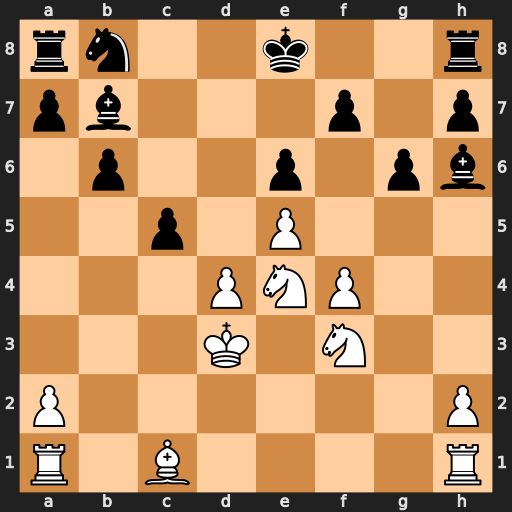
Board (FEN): rn2k2r/pb3p1p/1p2p1pb/2p1P3/3PNP2/3K1N2/P6P/R1B4R
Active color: w
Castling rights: kq
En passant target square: -
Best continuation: Nd6+ Kd7 Nxb7